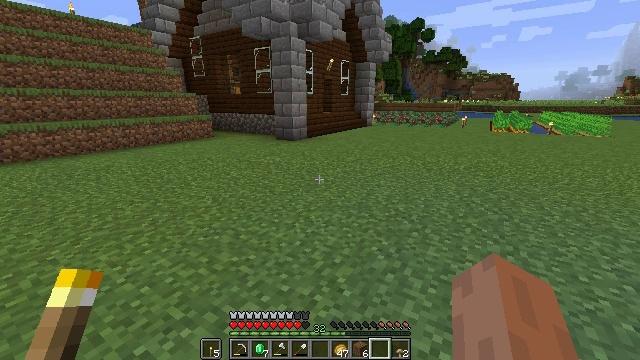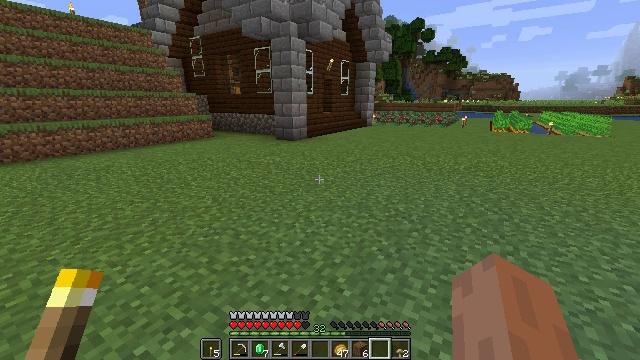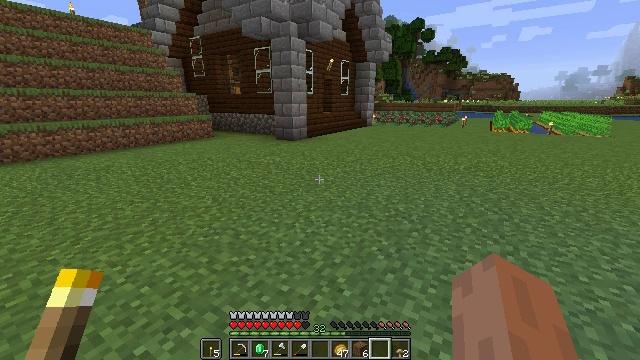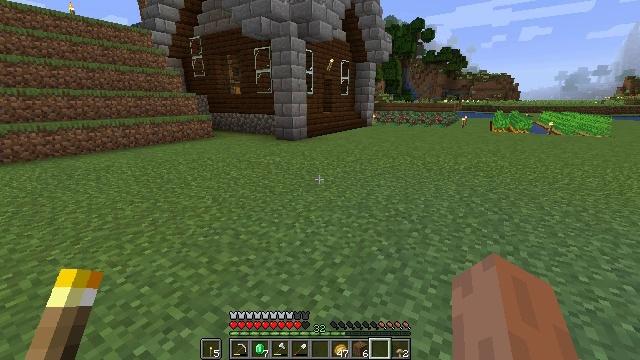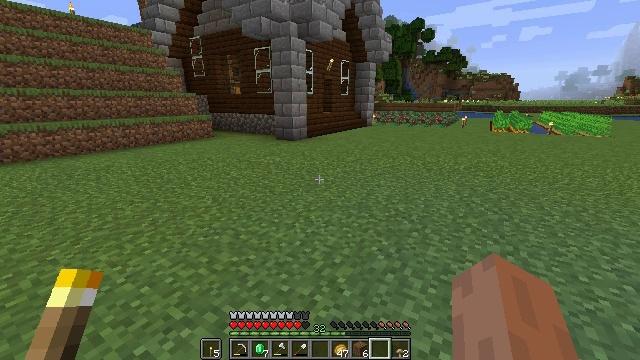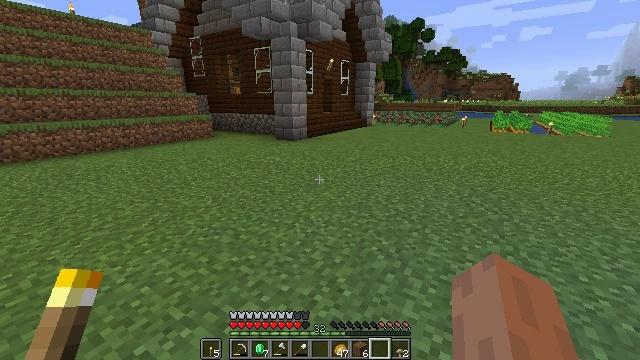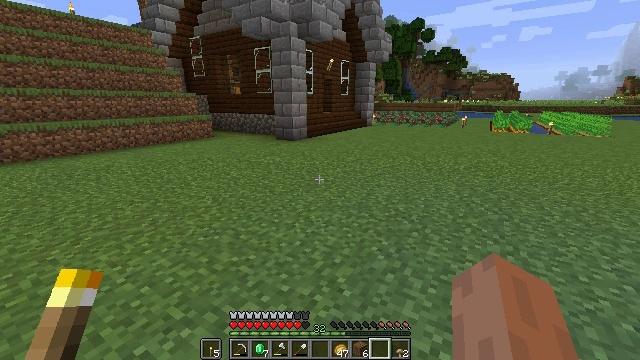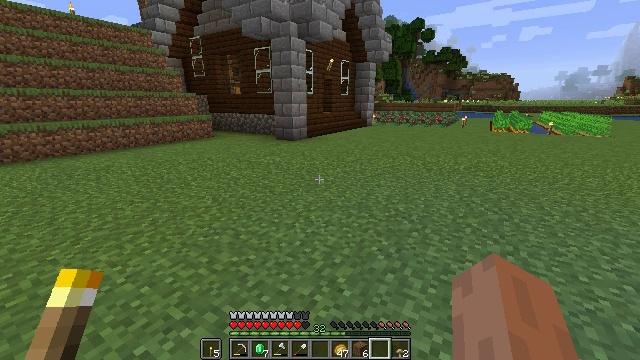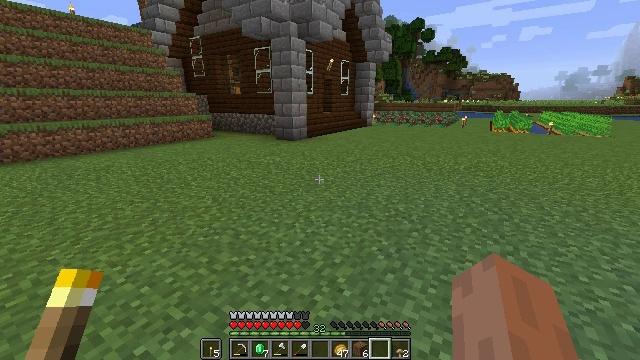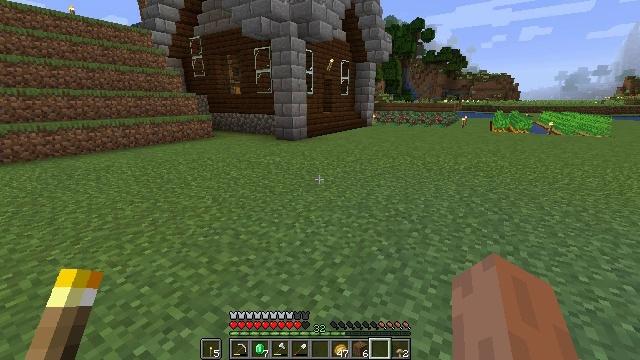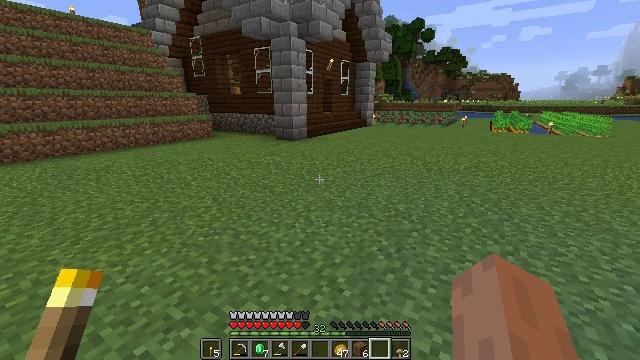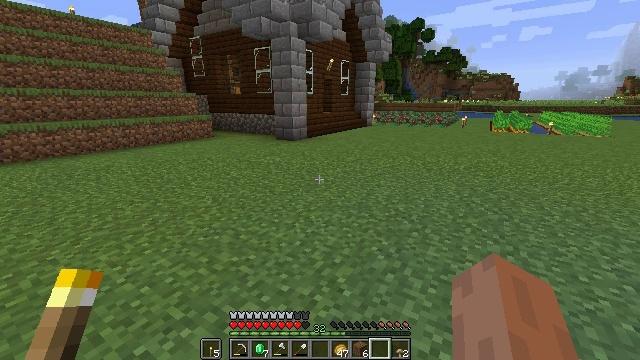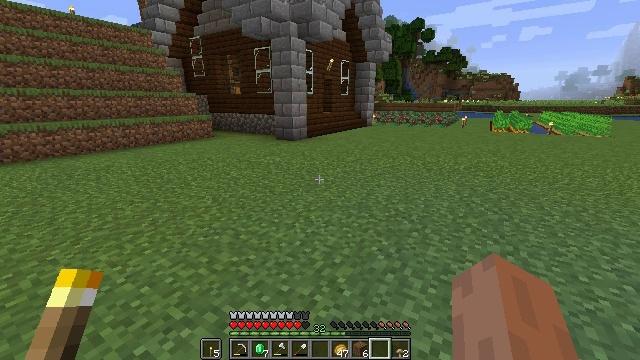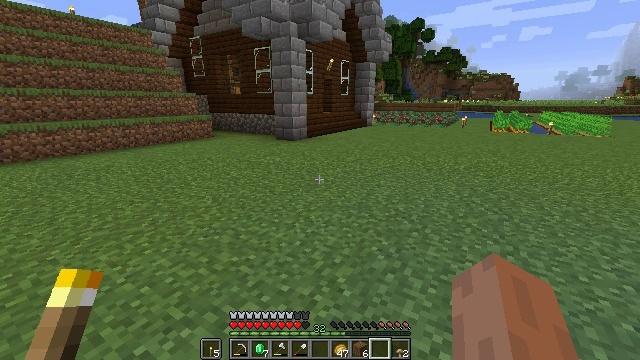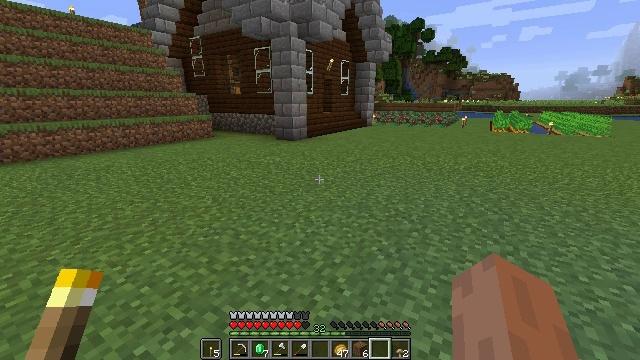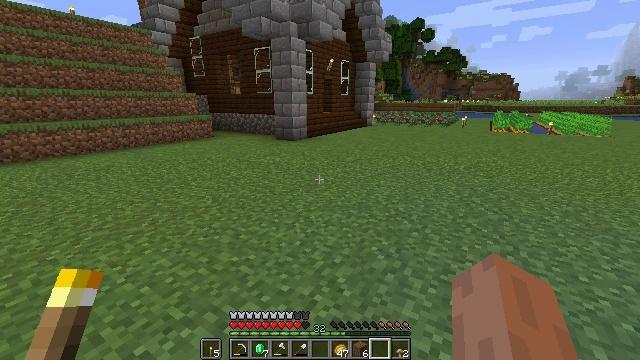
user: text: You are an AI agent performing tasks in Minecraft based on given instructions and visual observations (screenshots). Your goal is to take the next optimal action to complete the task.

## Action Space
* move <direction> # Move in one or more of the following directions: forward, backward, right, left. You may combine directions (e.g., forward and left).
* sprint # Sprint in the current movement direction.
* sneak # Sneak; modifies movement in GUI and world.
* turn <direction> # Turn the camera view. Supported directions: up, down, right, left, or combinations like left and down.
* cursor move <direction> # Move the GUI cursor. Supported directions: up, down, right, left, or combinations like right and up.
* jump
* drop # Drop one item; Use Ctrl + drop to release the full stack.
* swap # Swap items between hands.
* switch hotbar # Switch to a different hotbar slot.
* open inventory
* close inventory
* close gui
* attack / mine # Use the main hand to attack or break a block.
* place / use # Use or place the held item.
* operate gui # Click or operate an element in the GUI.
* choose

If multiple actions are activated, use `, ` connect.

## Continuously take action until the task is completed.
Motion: motion action
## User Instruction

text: Get spruce stairs by crafting them in the crafting table.
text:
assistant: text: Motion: no_op
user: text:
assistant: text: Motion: no_op
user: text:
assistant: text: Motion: no_op
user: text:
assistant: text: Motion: no_op
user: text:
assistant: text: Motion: no_op
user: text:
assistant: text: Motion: no_op
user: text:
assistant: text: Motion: no_op
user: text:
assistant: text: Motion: no_op
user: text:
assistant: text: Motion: no_op
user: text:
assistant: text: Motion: no_op
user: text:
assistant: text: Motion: no_op
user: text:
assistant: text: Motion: no_op
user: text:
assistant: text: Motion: no_op
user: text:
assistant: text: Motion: no_op
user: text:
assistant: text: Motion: no_op
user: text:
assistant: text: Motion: no_op
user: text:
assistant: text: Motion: no_op
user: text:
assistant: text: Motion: no_op
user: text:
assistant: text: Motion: no_op
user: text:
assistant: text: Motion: no_op
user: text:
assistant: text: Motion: no_op
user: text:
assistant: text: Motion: no_op
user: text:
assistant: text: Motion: no_op
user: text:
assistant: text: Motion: no_op
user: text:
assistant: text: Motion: no_op
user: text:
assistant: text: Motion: no_op
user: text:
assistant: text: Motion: no_op
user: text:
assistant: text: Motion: no_op
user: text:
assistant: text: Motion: no_op
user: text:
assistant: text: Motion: no_op